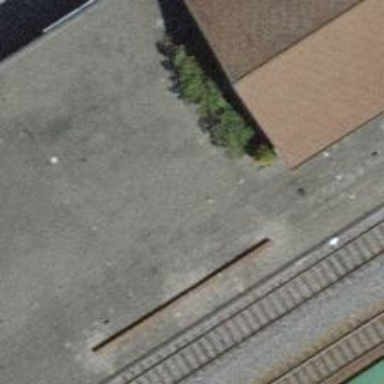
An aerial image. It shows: Bench for seating.